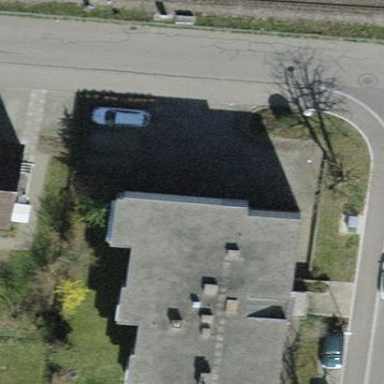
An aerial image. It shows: Flat-roofed apartment building.